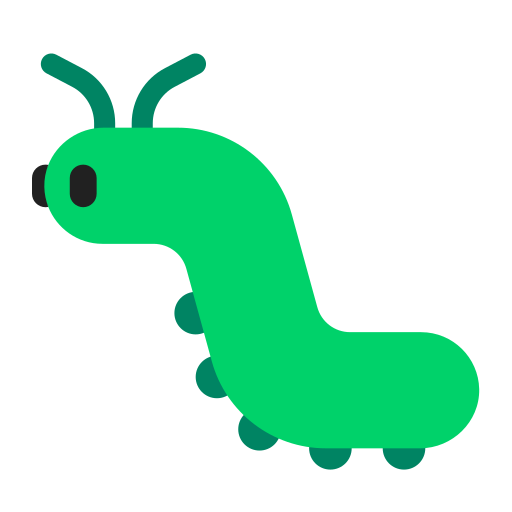
bug flat